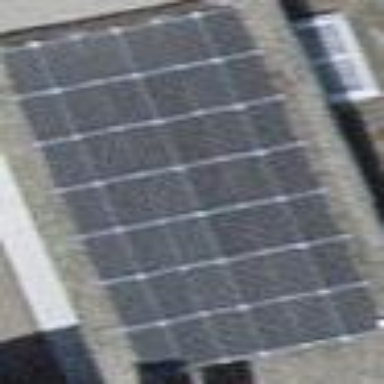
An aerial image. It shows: Solar power generator utilizing photovoltaic technology with solar photovoltaic panels.